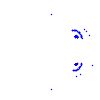
Particle: pion